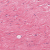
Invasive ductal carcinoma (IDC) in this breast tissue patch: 0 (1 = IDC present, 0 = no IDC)